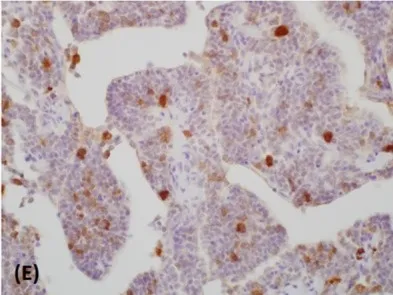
Adrenocorticotropic hormone.
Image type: pathology (immunostaining)